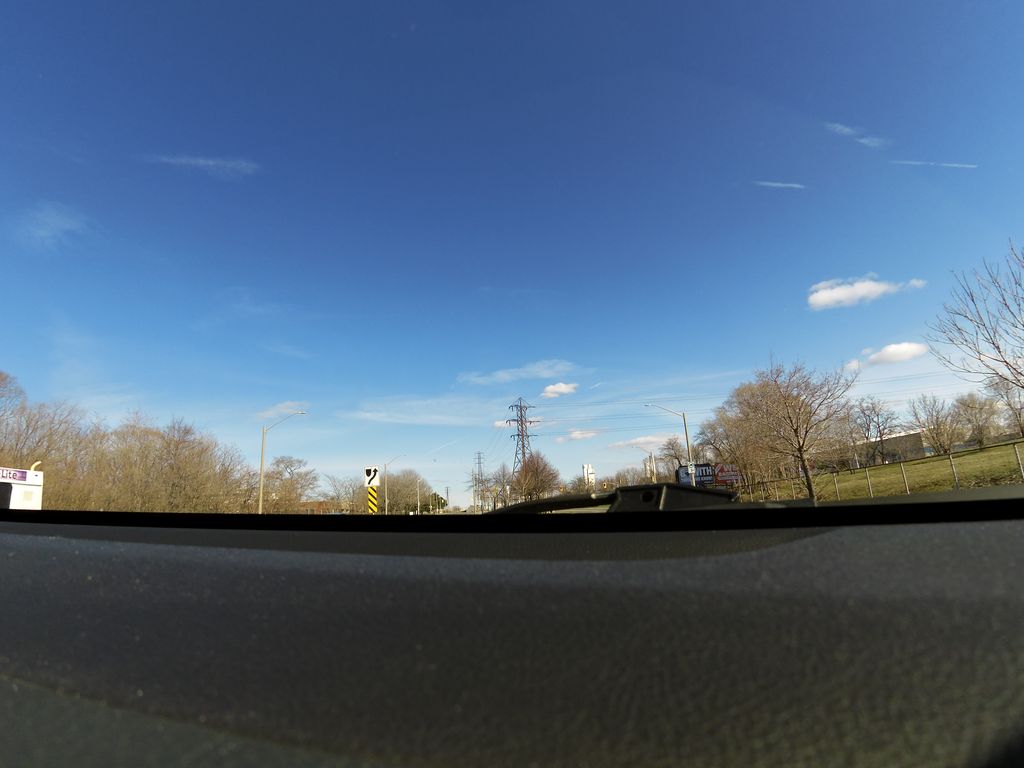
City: hamilton